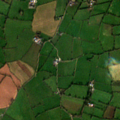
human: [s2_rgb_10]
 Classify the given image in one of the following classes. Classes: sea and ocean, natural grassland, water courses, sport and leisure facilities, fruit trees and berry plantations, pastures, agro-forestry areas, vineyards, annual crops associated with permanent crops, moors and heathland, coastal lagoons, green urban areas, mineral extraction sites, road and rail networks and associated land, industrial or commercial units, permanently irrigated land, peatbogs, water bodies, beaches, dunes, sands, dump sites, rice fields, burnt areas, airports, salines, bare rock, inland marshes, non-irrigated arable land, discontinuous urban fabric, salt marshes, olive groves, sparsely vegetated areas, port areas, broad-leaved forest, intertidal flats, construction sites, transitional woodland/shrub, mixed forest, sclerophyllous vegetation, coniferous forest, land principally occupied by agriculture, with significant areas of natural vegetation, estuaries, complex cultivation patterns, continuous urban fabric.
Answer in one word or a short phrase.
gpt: pastures, complex cultivation patterns